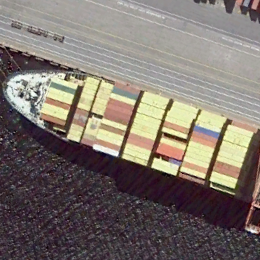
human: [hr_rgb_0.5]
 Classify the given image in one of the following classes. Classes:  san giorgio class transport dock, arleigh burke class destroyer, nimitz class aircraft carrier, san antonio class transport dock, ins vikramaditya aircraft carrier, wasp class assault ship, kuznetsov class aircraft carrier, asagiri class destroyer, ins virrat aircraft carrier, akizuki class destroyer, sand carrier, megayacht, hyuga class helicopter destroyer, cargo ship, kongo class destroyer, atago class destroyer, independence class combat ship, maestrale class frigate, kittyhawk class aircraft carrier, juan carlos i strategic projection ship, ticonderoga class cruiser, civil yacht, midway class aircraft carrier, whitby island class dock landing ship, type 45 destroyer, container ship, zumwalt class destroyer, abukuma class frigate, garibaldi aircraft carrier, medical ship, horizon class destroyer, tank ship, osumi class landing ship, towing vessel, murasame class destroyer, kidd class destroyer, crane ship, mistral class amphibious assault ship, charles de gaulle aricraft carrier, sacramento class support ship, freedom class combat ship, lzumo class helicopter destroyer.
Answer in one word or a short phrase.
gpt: Container ship